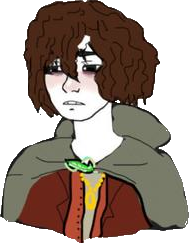
Label: 5_Twinkjak